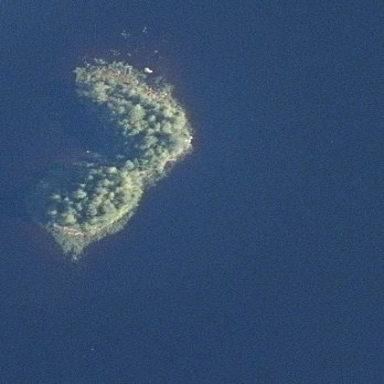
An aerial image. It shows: Islet.